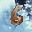
Label: 6